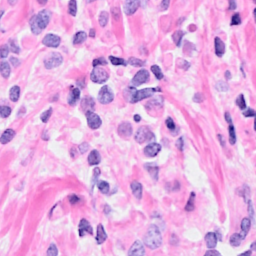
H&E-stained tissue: Breast